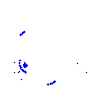
Particle: pion